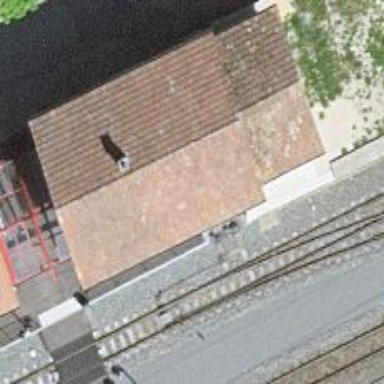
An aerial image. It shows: Station for public transport and railway.